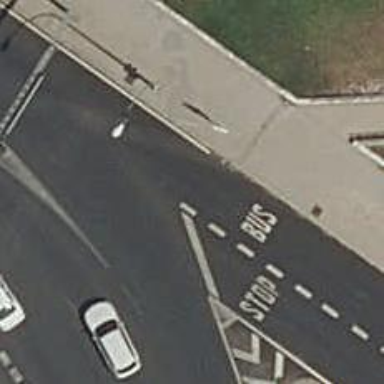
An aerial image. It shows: Bus stop with platform for public transport.